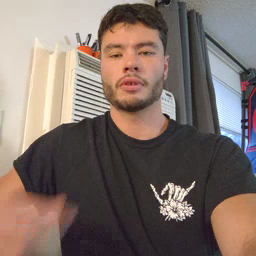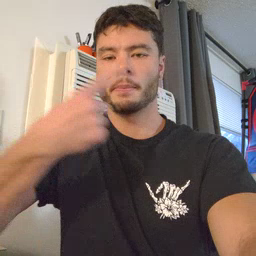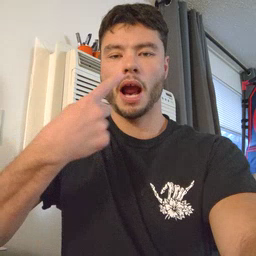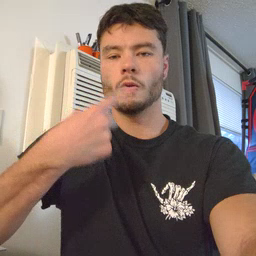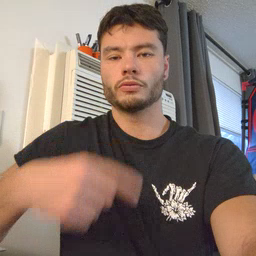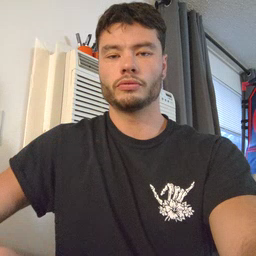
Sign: mouth